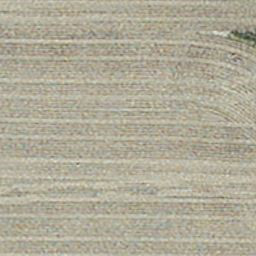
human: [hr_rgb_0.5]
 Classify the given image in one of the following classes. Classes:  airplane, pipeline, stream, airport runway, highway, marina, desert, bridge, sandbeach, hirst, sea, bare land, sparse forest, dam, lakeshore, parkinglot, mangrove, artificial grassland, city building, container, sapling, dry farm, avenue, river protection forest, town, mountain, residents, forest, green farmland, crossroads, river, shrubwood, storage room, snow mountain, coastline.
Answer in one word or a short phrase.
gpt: dry farm